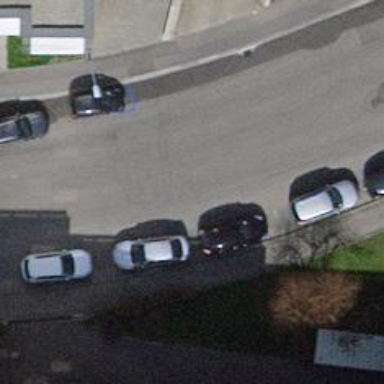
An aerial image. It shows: Residential road with asphalt surface. Both sides of the road have parallel parking lanes.